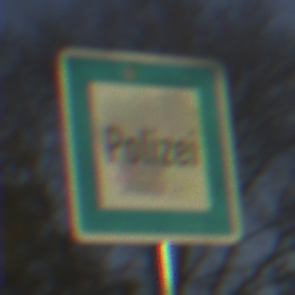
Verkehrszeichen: Polizei
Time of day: SunriseSunset
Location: Outdoor (Nature)
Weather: Clear
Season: NotSpecified
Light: Natural